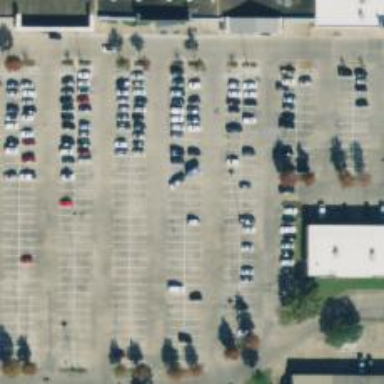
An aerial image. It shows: Parking space is available.